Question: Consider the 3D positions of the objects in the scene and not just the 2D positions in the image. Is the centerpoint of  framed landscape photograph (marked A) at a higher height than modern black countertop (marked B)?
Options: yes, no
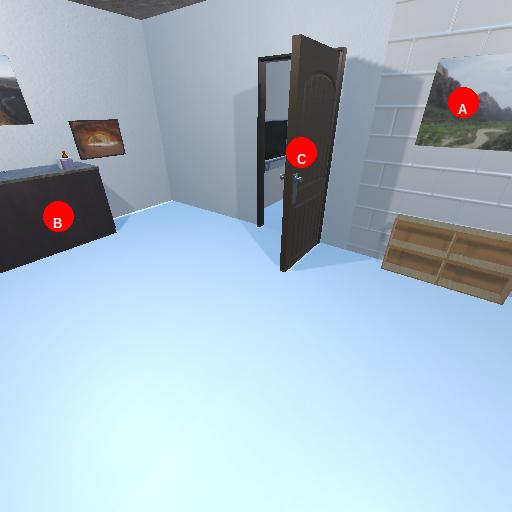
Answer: yes